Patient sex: M
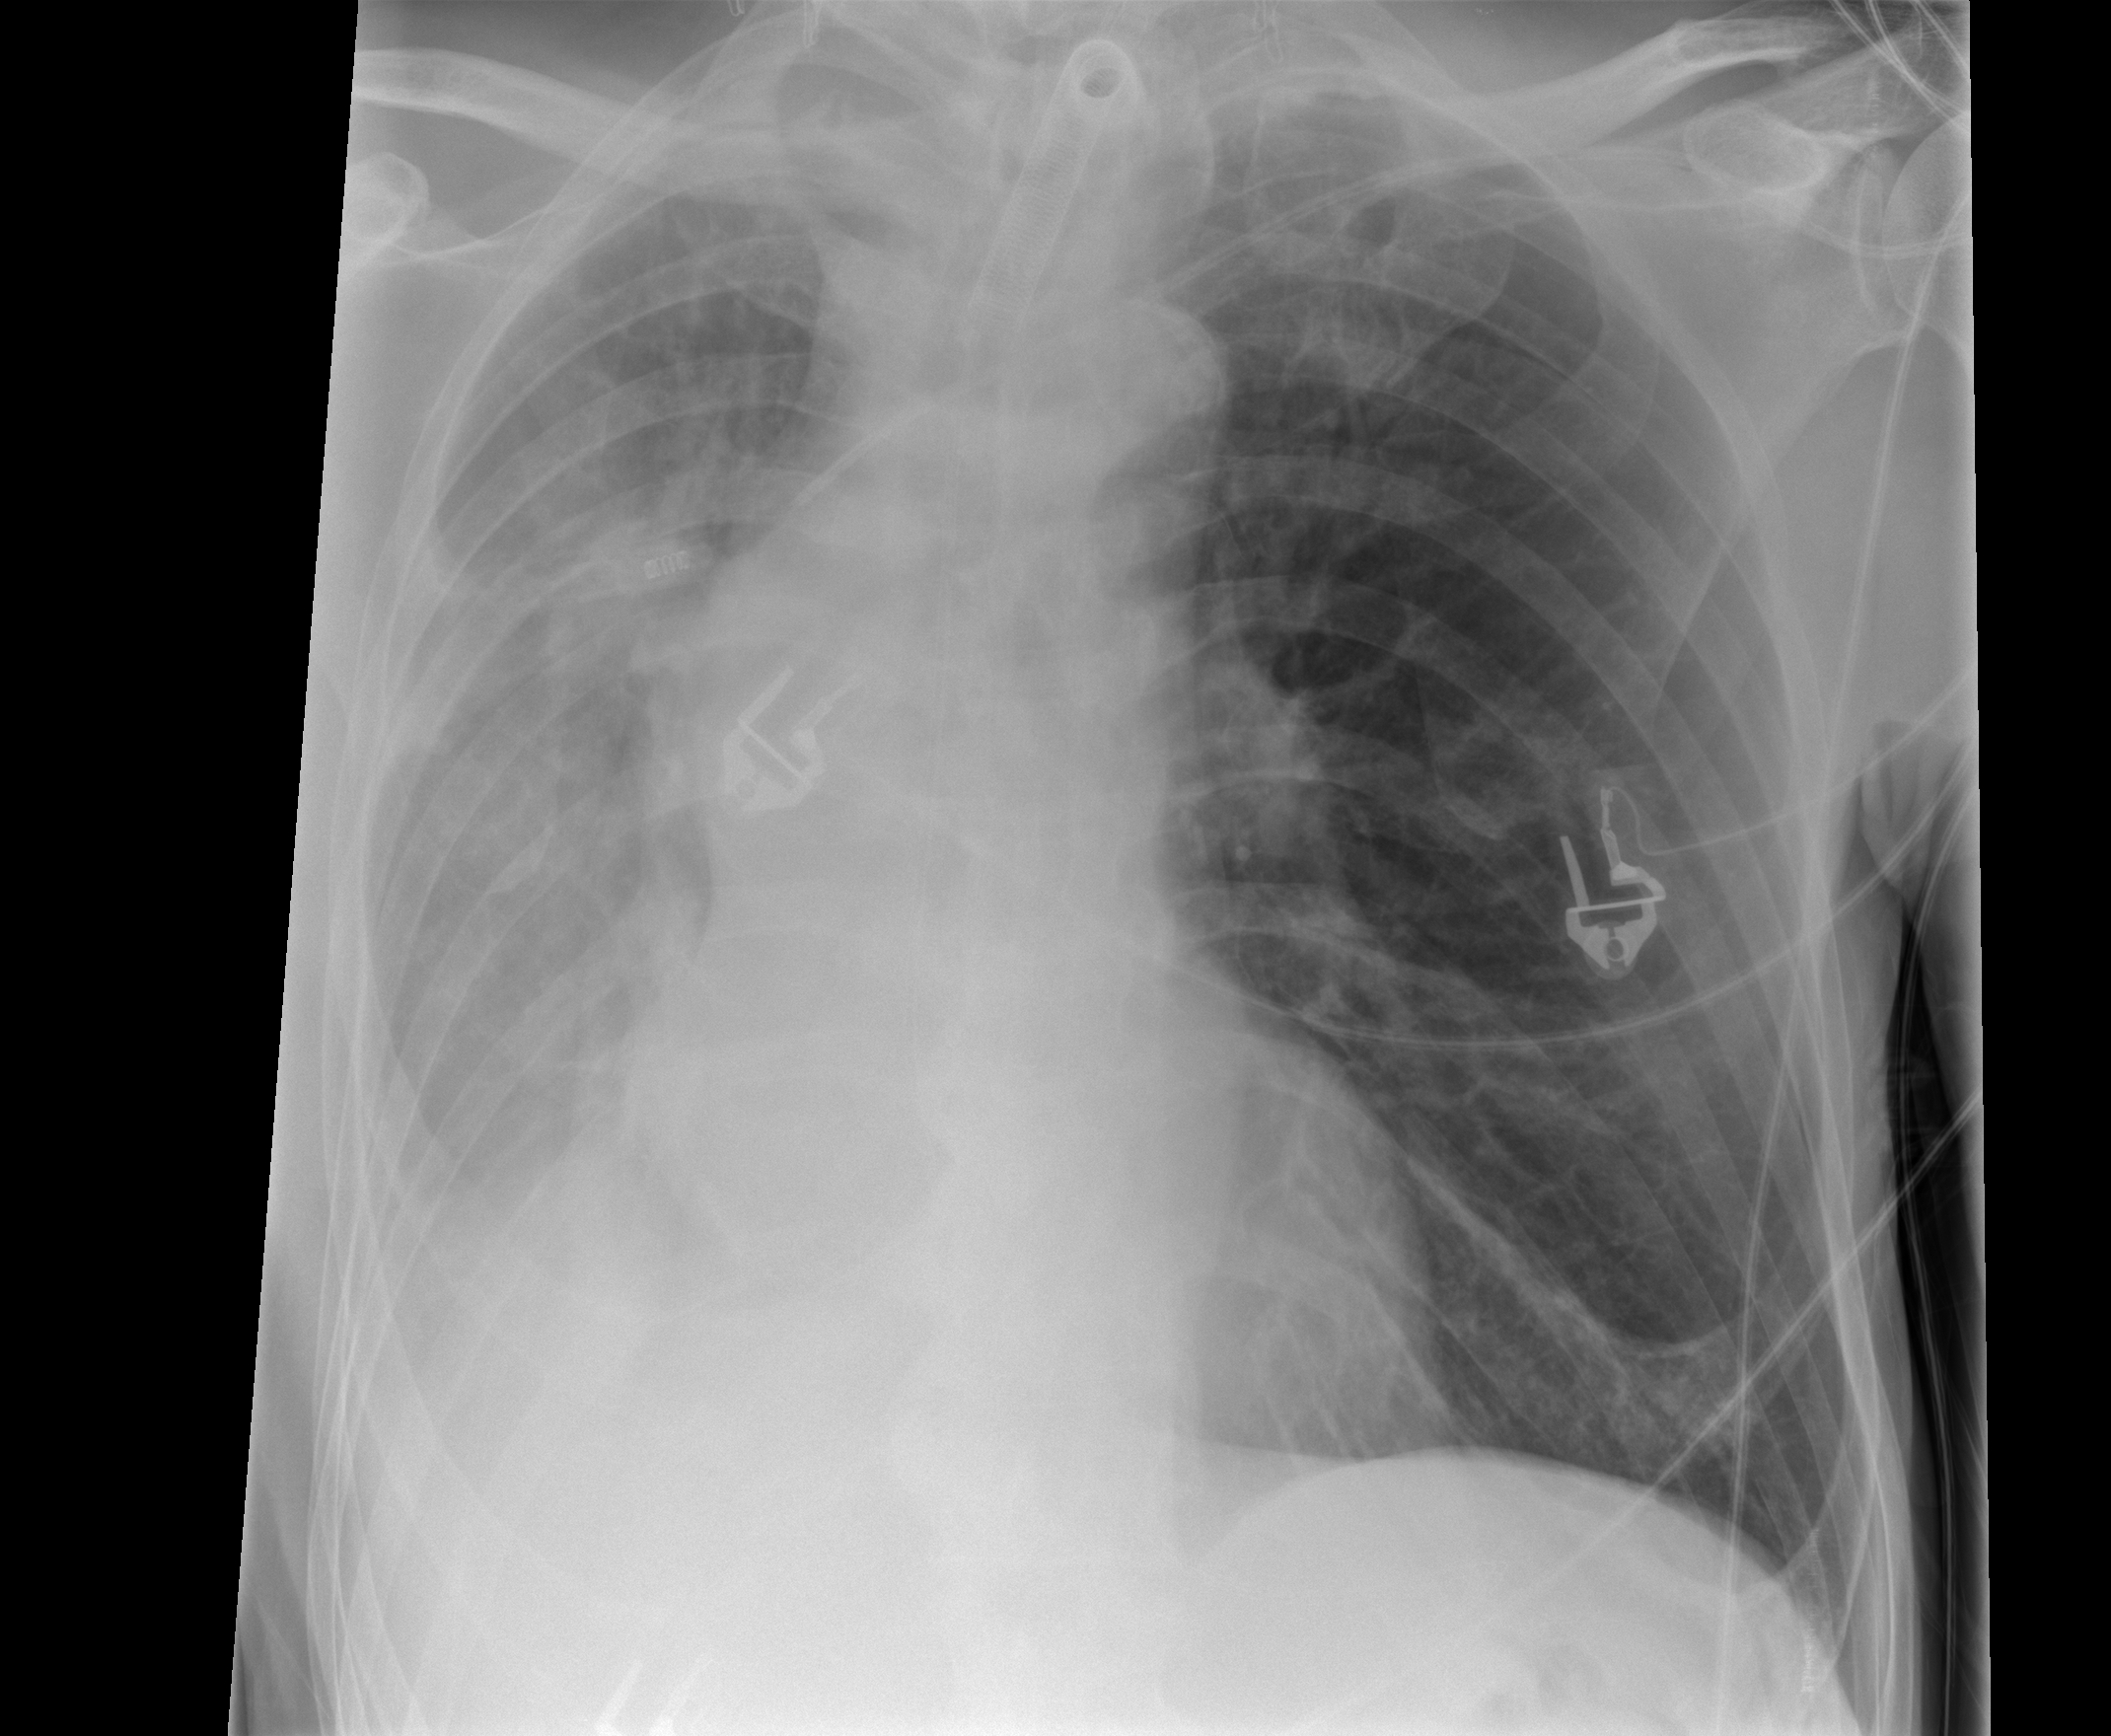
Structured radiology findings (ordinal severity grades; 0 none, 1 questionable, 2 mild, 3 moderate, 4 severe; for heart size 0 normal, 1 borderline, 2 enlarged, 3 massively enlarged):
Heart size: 0
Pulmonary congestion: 0
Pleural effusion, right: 2
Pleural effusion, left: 0
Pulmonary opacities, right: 2
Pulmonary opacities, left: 0
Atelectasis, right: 3
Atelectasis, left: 0